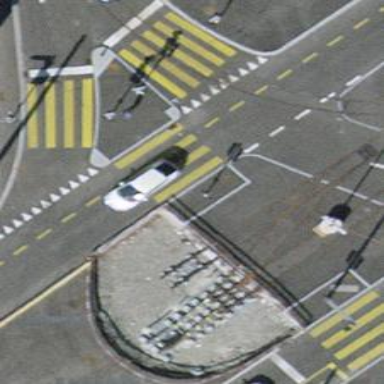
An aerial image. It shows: Railway crossing.